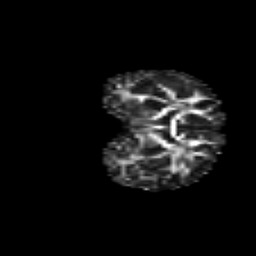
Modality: FA
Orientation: coronal
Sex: female
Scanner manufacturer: siemens
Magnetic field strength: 3 T
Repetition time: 5 s
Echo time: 0.071 s